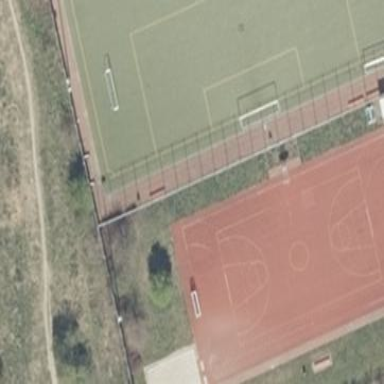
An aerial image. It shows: Soccer pitch with tartan surface for leisure sports activities.